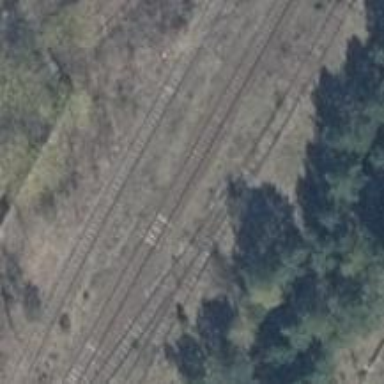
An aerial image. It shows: Disused historic railway yard.